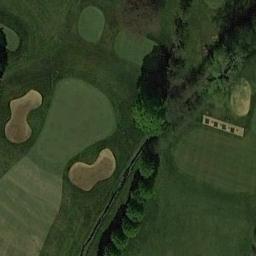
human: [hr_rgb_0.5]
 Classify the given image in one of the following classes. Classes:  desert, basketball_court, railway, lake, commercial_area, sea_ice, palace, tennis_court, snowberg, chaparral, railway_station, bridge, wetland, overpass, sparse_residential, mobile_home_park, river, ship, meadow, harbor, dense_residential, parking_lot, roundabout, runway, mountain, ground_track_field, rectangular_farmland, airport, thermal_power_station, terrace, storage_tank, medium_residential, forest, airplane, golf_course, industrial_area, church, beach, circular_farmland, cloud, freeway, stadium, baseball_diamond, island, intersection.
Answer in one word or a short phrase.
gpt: golf_course